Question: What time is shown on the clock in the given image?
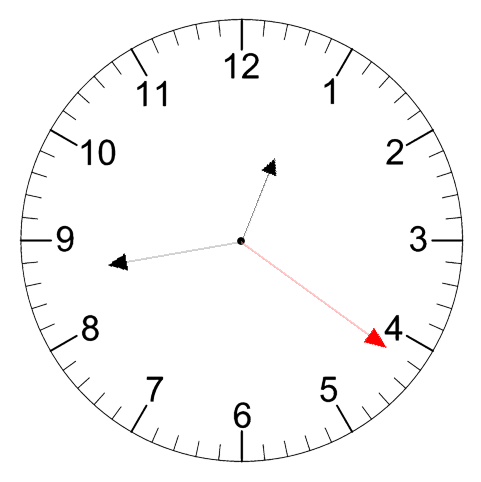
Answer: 12:43:21